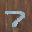
Label: 7